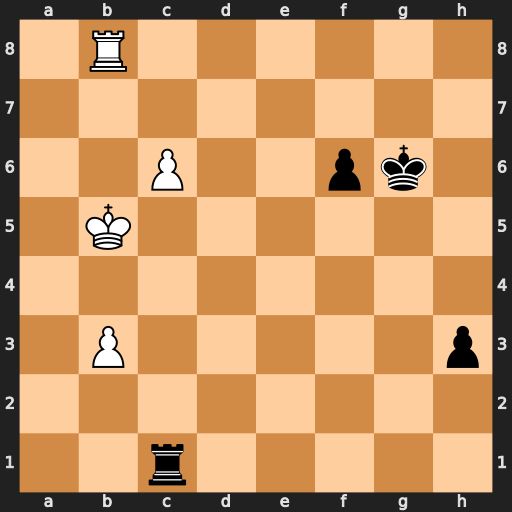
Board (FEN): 1R6/8/2P2pk1/1K6/8/1P5p/8/2r5
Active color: w
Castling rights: -
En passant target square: -
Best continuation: Rh8 Rc3 b4 f5 Kb6